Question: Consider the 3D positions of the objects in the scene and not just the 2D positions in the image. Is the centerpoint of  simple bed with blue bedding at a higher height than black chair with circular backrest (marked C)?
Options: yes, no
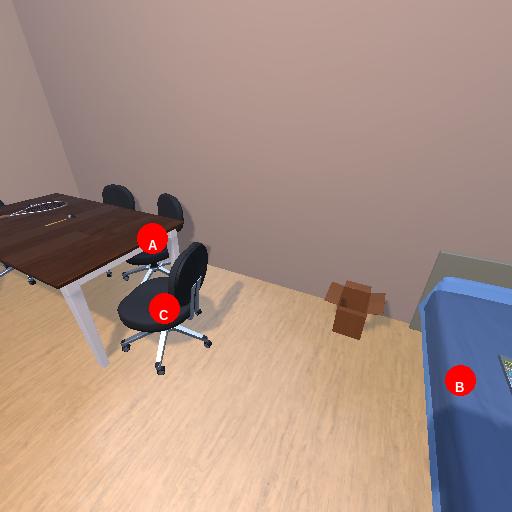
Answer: yes